Question: I have a DialogFragment which has a list view with CheckedTextView and a checkbox at the top to Check and uncheck all the items in the list view. I am trying to set the State of the CheckedTextView to Checked/Unchecked depending on the state of the CheckAll Check box. But i am not able to update the view accordingly using notifyDataSetChanged.

CategoriesDialogFragment.java
'''
public class CategoriesDialogFragment extends SherlockDialogFragment {
CheckBox checkAll;
ListView categoriesListView;
CategoriesListAdapter adapter;
static Category category;
String[] categories = new String[] { "Hill Station", "Beach", "Historic",
"Wild Life", "Waterfall", "River", "Archeology", "Hill Station",
"Beach", "Historic", "Wild Life", "Waterfall", "River",
"Archeology" };
Boolean[] categories_state = new Boolean[] { true, false, true, true, true,
true, false, true, false, true, true, true, true, false };
public static CategoriesDialogFragment newInstance() {
CategoriesDialogFragment frag = new CategoriesDialogFragment();
Bundle args = new Bundle();
frag.setArguments(args);
return frag;
}
@Override
public Dialog onCreateDialog(Bundle savedInstanceState) {
final Dialog dialog = new Dialog(MainActivity.context);
dialog.requestWindowFeature(Window.FEATURE_NO_TITLE);
dialog.setContentView(R.layout.dialog_categories);
categoriesListView = (ListView) dialog
.findViewById(R.id.listViewDialog);
List<Category> theCategories = new ArrayList<Category>();
for (int i = 0; i < categories.length; i++) {
Boolean flag;
Category pl = new Category(categories[i], categories_state[i]);
theCategories.add(pl);
}
// categoriesListView.setChoiceMode(ListView.CHOICE_MODE_MULTIPLE);
adapter = new CategoriesListAdapter(MainActivity.context,
R.layout.dialog_list_item_category, theCategories);
categoriesListView.setAdapter(adapter);
// List View Item Click Listener
categoriesListView
.setOnItemClickListener(new AdapterView.OnItemClickListener() {
@Override
public void onItemClick(AdapterView<?> parent, View view,
int position, long id) {
// TODO Auto-generated method stub
CategoriesListAdapter adapter = (CategoriesListAdapter) parent
.getAdapter();
Category c = (Category) adapter.getItem(position);
c.setChecked(!c.getChecked());
adapter.notifyDataSetChanged();
}
});
// CheckAll CheckBox
checkAll = (CheckBox) dialog.findViewById(R.id.checkBoxAll);
checkAll.setOnCheckedChangeListener(new CompoundButton.OnCheckedChangeListener() {
@Override
public void onCheckedChanged(CompoundButton buttonView,
boolean isChecked) {
Toast.makeText(MainActivity.context, "Check",
Toast.LENGTH_SHORT).show();
for (int i = 0; i < adapter.getCount(); i++) {
categoriesListView.setItemChecked(i, isChecked);
Log.i("Nomad", isChecked + " isChecked " + i);
}
adapter.notifyDataSetChanged();
/*
* if (isChecked) { Log.i("Nomad", "isChecked"); for (int i = 0;
* i < adapter.getCount(); i++) { category = adapter.getItem(i);
* category.setChecked(true); Log.i("Nomad", "isChecked "+i); }
* adapter.notifyDataSetChanged(); } else { Log.i("Nomad",
* "isUnChecked"); for (int i = 0; i < adapter.getCount(); i++)
* { category = adapter.getItem(i); category.setChecked(false);
* Log.i("Nomad", "isUnChecked "+i); }
* adapter.notifyDataSetChanged(); }
*/
}
});
return dialog;
}
private static class CategoriesListAdapter extends ArrayAdapter<Category> {
public Context mContext;
List<Category> mCategories;
public CategoriesListAdapter(Context context, int resource,
List<Category> categories) {
super(context, resource, categories);
// TODO Auto-generated constructor stub
this.mCategories = categories;
this.mContext = context;
}
public int getCount() {
return mCategories.size();
}
@Override
public Category getItem(int position) {
// TODO Auto-generated method stub
return mCategories.get(position);
}
@Override
public long getItemId(int position) {
return position;
}
@Override
public View getView(int position, View convertView, ViewGroup parent) {
ViewHolder holder;
if (convertView == null) {
LayoutInflater viewInflater;
viewInflater = LayoutInflater.from(getContext());
convertView = viewInflater.inflate(
R.layout.dialog_list_item_category, null);
holder = new ViewHolder();
holder.categoryName = (CheckedTextView) convertView
.findViewById(R.id.categories_checkbox);
convertView.setTag(holder);
} else {
holder = (ViewHolder) convertView.getTag();
}
holder.categoryName.setText(mCategories.get(position)
.getCategoryName());
holder.categoryName.setChecked(mCategories.get(position)
.getChecked());
return convertView;
}
static class ViewHolder {
CheckedTextView categoryName;
}
}
}
'''
'''
public class Category {
String categoryName = "";
private boolean checked = false;
public Category(String categoryName, boolean checked) {
this.categoryName = categoryName;
this.checked = checked;
}
public String getCategoryName() {
return categoryName;
}
public void setCategoryName(String categoryName) {
this.categoryName = categoryName;
}
public boolean getChecked() {
return checked;
}
public void setChecked(boolean checked) {
this.checked = checked;
}
}
'''
'''
<?xml version="1.0" encoding="utf-8"?>
<LinearLayout xmlns:android="http://schemas.android.com/apk/res/android"
android:id="@+id/parentPanel"
android:layout_width="match_parent"
android:layout_height="wrap_content"
android:layout_marginEnd="8dip"
android:layout_marginStart="8dip"
android:background="@color/primary_white"
android:orientation="vertical" >
<LinearLayout
android:id="@+id/title_template"
android:layout_width="match_parent"
android:layout_height="wrap_content"
android:layout_marginEnd="16dip"
android:layout_marginStart="16dip"
android:gravity="center_vertical|start"
android:orientation="horizontal"
android:paddingTop="5dp" >
<TextView
android:id="@+id/textView1"
style="?android:attr/textAppearanceLarge"
android:layout_width="0dp"
android:layout_height="wrap_content"
android:layout_weight="1"
android:paddingLeft="10dp"
android:text="@string/dialog_category_title"
android:textColor="@color/primary_color"
android:textSize="22sp" />
<TextView
android:id="@+id/all"
android:layout_width="wrap_content"
android:layout_height="wrap_content"
android:text="@string/dialog_category_checkbox"
android:textColor="@color/primary_color" />
<CheckBox
android:id="@+id/checkBoxAll"
android:layout_width="wrap_content"
android:layout_height="wrap_content"
android:paddingRight="6dp" />
</LinearLayout>
<View
android:id="@+id/titleDivider"
android:layout_width="match_parent"
android:layout_height="2dip"
android:background="@color/black" />
<LinearLayout
android:id="@+id/contentPanel"
android:layout_width="match_parent"
android:layout_height="0dp"
android:layout_weight="1"
android:minHeight="64dp"
android:orientation="vertical" >
<ListView
android:id="@+id/listViewDialog"
android:layout_width="match_parent"
android:layout_height="wrap_content" >
</ListView>
</LinearLayout>
<LinearLayout
android:id="@+id/buttonPanel"
android:layout_width="match_parent"
android:layout_height="wrap_content"
android:orientation="vertical" >
<Button
android:id="@+id/button_category_ok"
android:layout_width="fill_parent"
android:layout_height="wrap_content"
android:text="@string/dialog_category_btn_ok"
android:textSize="14sp" />
</LinearLayout>
</LinearLayout>
'''
'''
<?xml version="1.0" encoding="utf-8"?>
<CheckedTextView xmlns:android="http://schemas.android.com/apk/res/android"
android:id="@+id/categories_checkbox"
android:layout_width="fill_parent"
android:layout_height="?android:attr/listPreferredItemHeight"
android:checkMark="?android:attr/listChoiceIndicatorMultiple"
android:gravity="center_vertical"
android:onClick="toggle"
android:paddingBottom="10dp"
android:paddingLeft="10dp"
android:paddingRight="12dp"
android:paddingTop="10dp"
android:text="sss" />
'''
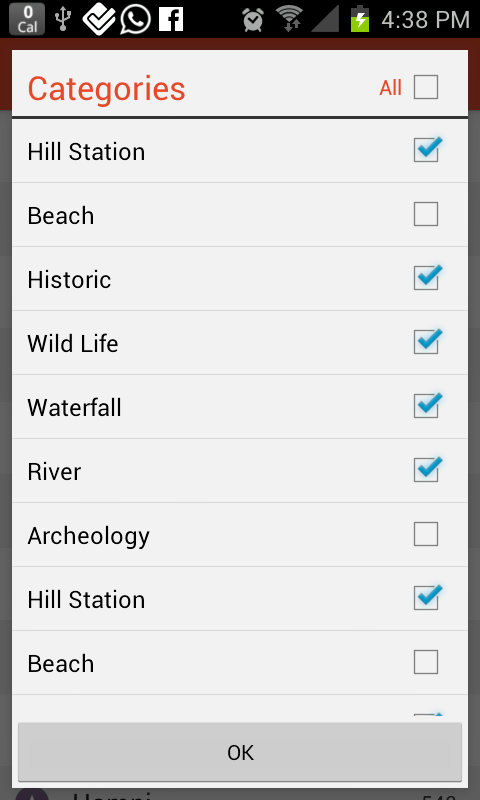
Answer: > I am trying to set the State of the CheckedTextView to
Checked/Unchecked depending on the state of the CheckAll Check box.
But i am not able to update the view accordingly using
notifyDataSetChanged.
Added a sample with the question's code to as an example of my answers. It works and <URL>.
Also, Android-Developer's answer works because you'll basically reset the adapter with new items with the correct state each time the user checks/unchecks the all 'CheckBoxs'. This could be wasteful(but acceptable if the list is relatively small). Also keep in mind that if the 'categoryName' of the 'Category' class changes in the dialog you'll need to make sure you construct the new 'Categories' with the correct name(if you don't modify the category name then this isn't an issue) when the all 'CheckBox' is acted upon.
Try something like this:
1. remove the categoriesListView.setChoiceMode(ListView.CHOICE_MODE_MULTIPLE); if it's in your code
2. modify the OnCheckedChangeListener for the check all CheckBox like this: @Override
public void onCheckedChanged(CompoundButton buttonView,
boolean isChecked) {
Toast.makeText(getActivity(), "Check", Toast.LENGTH_SHORT)
.show();
Log.i("Nomad", "isChecked");
for (int i = 0; i < adapter.getCount(); i++) {
adapter.getItem(i).setChecked(isChecked);
Log.i("Nomad", "isChecked " + i);
}
adapter.notifyDataSetChanged();
}
3. add an OnItemClickListener to your categoriesListView ListView like this: @Override
public void onItemClick(AdapterView<?> arg0, View arg1,
int arg2, long arg3) {
CategoriesListAdapter adapter = (CategoriesListAdapter) arg0
.getAdapter();
Category c = (Category) adapter.getItem(arg2);
c.setChecked(!c.getCheckStatus());
adapter.notifyDataSetChanged();
}
4. the setChecked(boolean) and getCheckStatus()(I see that you have a isChecked method in Category you could use that for getting the boolean status) are methods in your Category class for setting and getting the status of that item
5. in the getView() method of the adapter, set the status like this: holder.categoryName.setChecked(mCategories.get(position)
.getCheckStatus());